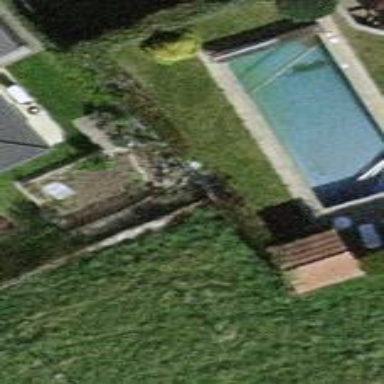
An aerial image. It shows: Swimming pool located in leisure land.